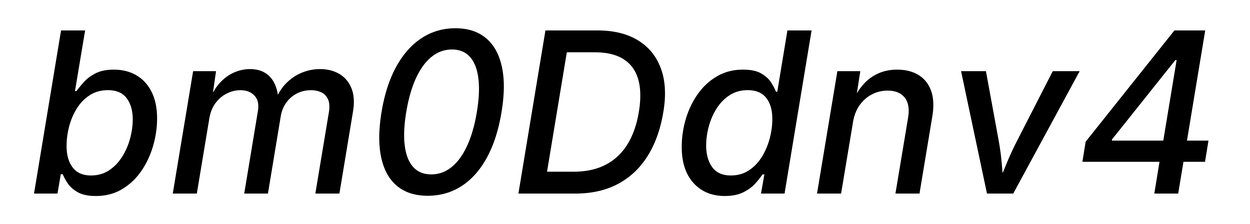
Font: Inter-Italic_Medium_Italic